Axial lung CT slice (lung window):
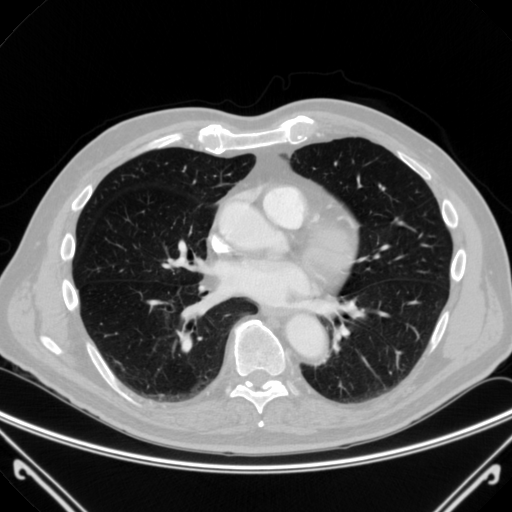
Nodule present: no